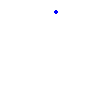
Particle: kaon